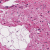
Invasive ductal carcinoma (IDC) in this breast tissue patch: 0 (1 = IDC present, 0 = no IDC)